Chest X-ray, PA view. Patient: 38 years old, sex M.
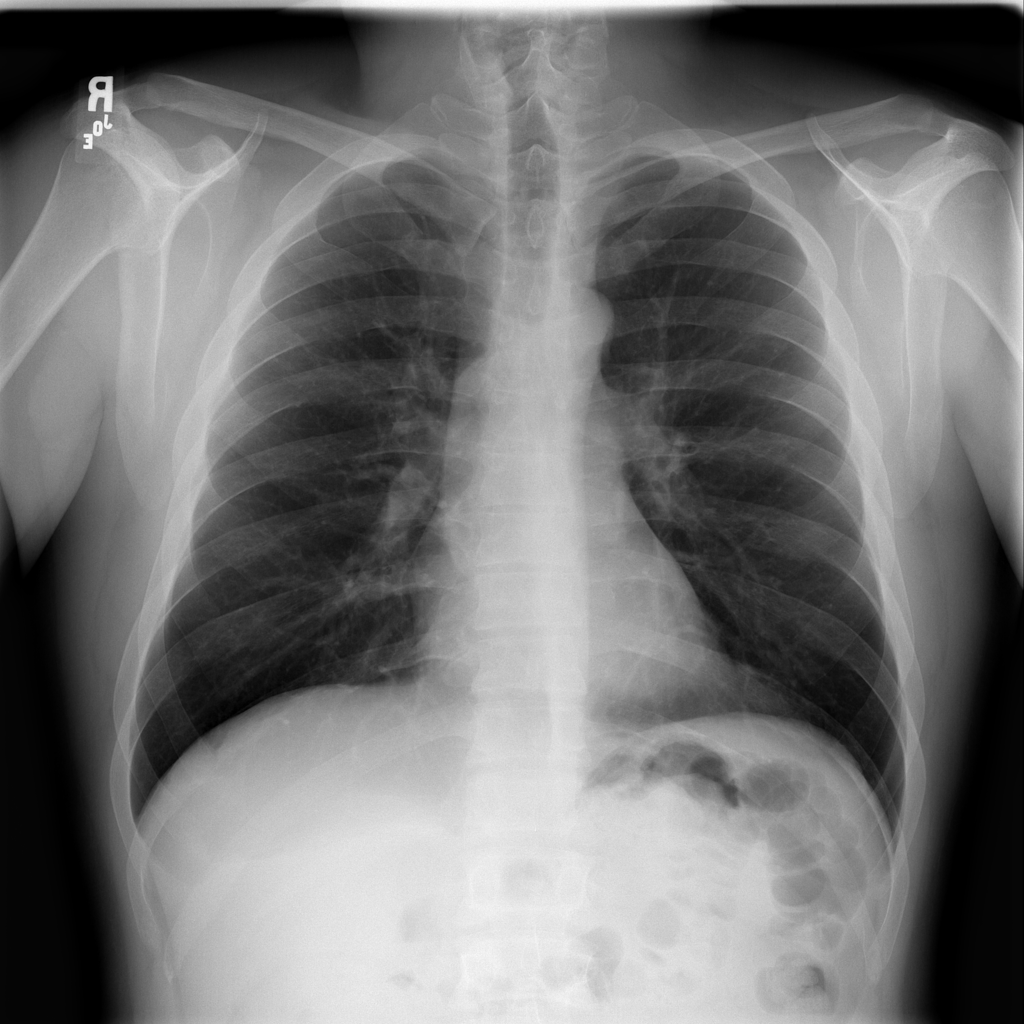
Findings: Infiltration